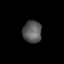
Tissue: prostate
Cell type: Fibroblasts
Senescence score: 0.7293
Nuclear area (px): 416
Mean DAPI intensity: 88.224